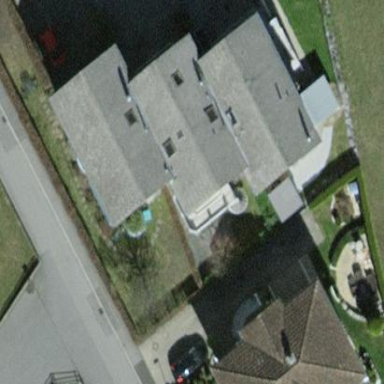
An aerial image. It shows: Semi-detached house.